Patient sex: F
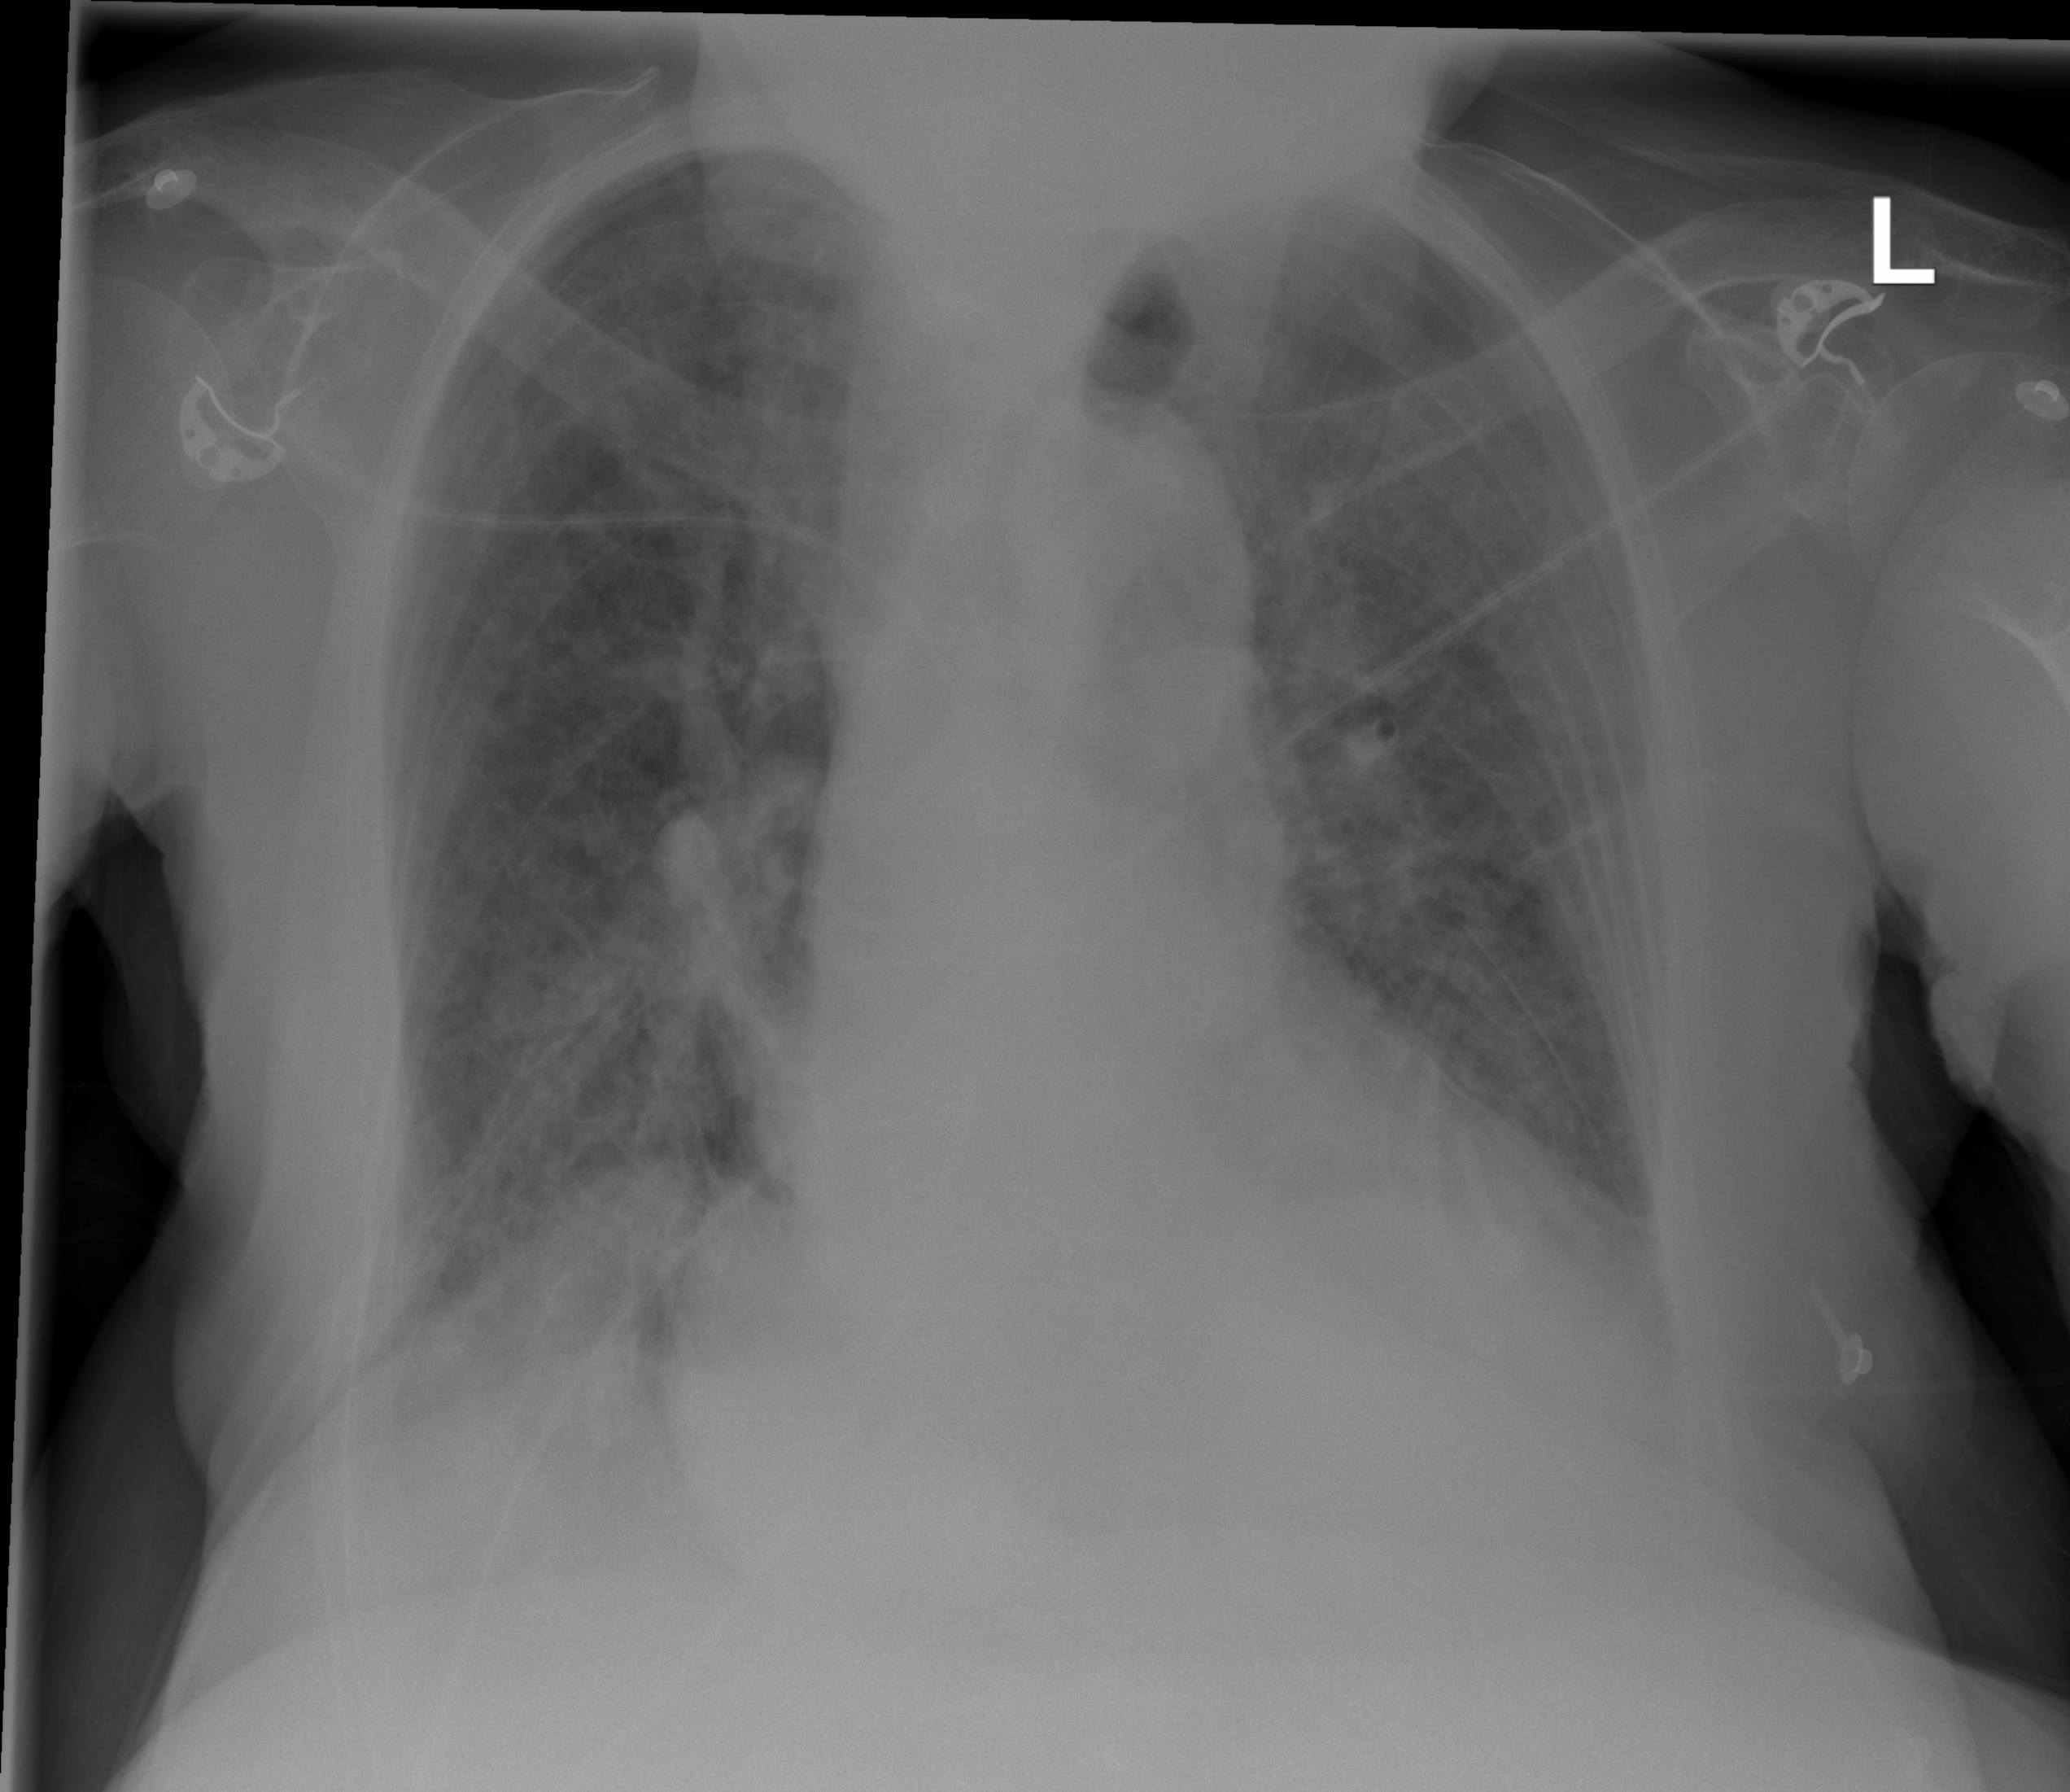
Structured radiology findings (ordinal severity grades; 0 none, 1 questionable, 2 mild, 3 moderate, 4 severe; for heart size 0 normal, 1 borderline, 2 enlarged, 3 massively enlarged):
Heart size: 2
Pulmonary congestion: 3
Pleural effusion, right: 2
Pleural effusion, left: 2
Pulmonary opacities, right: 3
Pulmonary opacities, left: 3
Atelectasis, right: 2
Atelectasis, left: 2